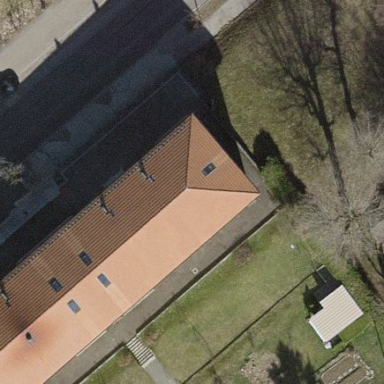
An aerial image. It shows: Flat roofed garages.